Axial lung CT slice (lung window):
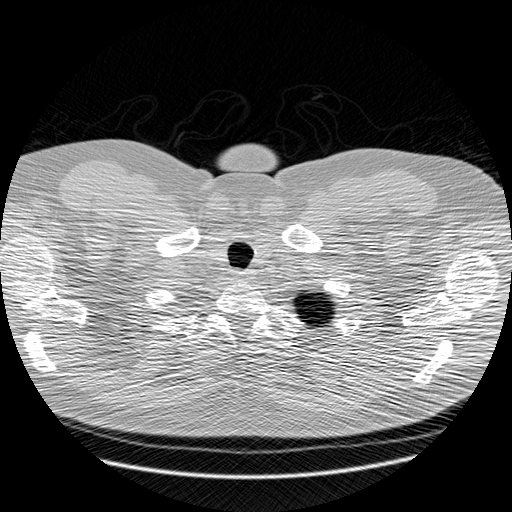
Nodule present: no